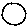
Label: circle